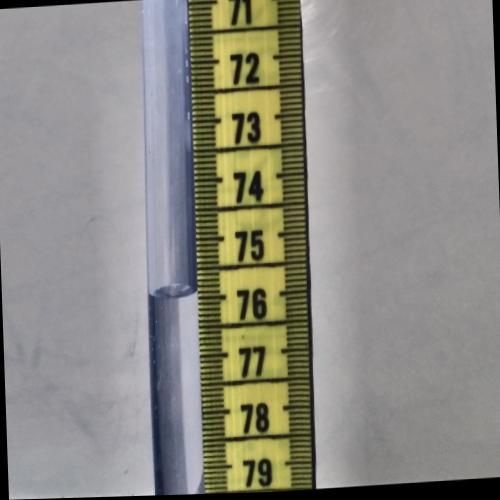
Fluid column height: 75.9 cm